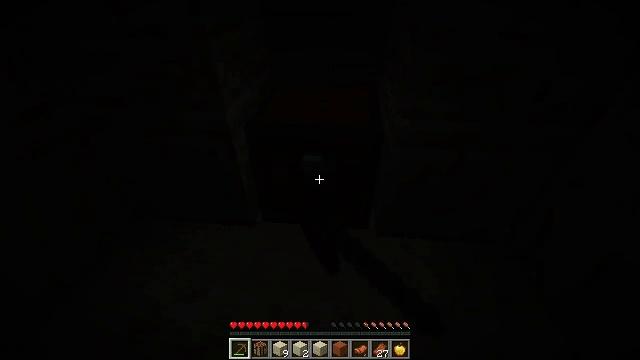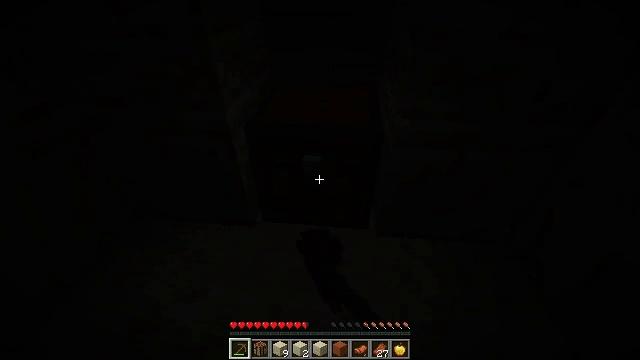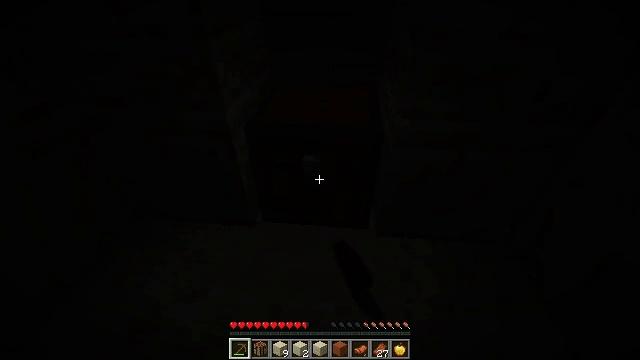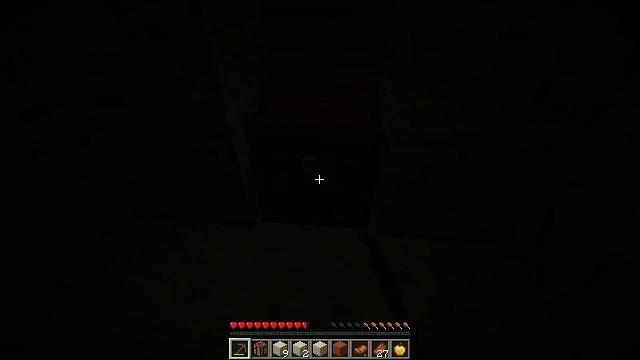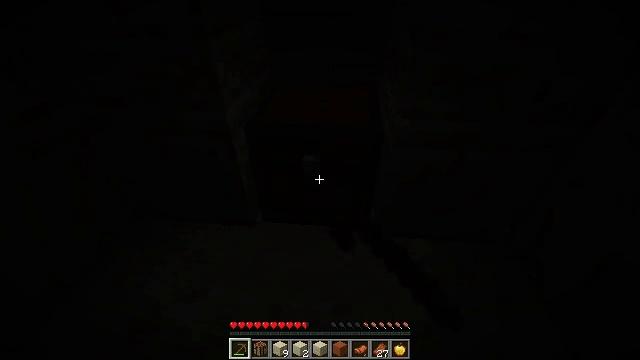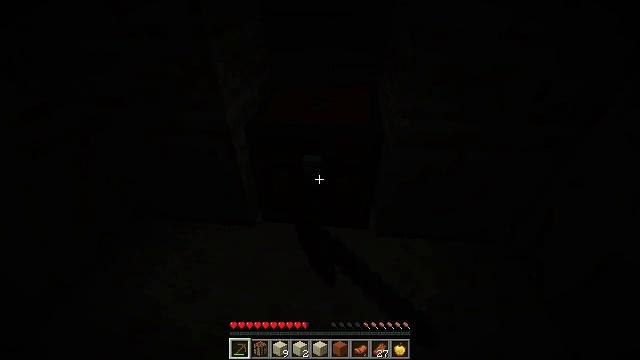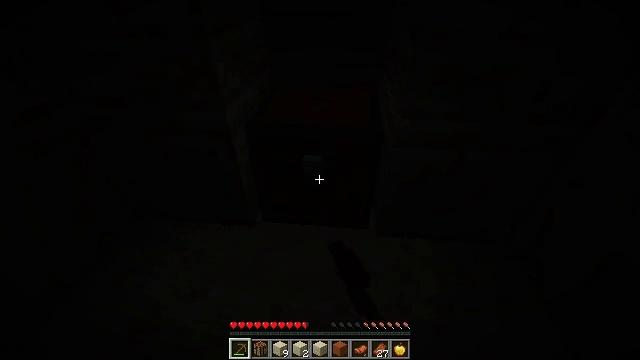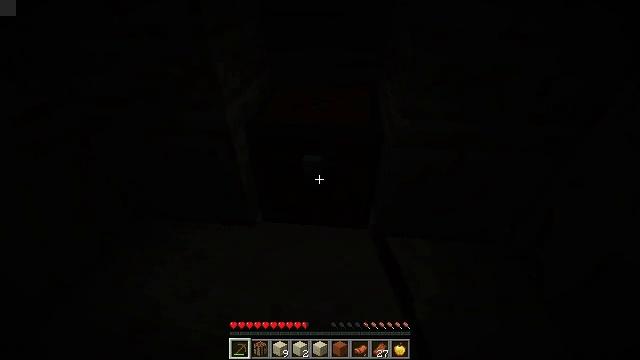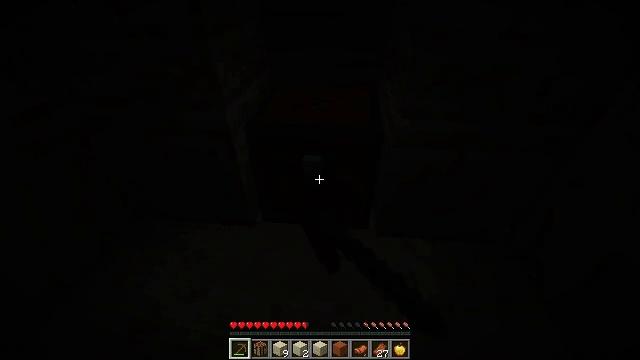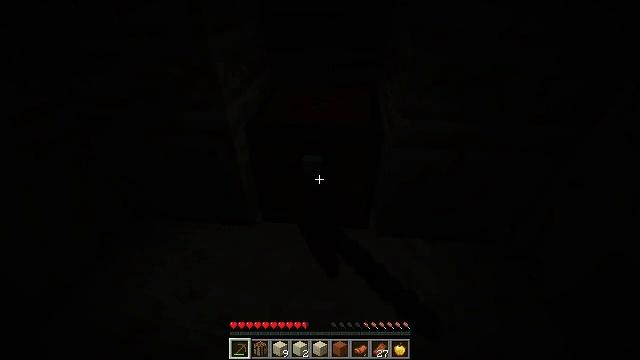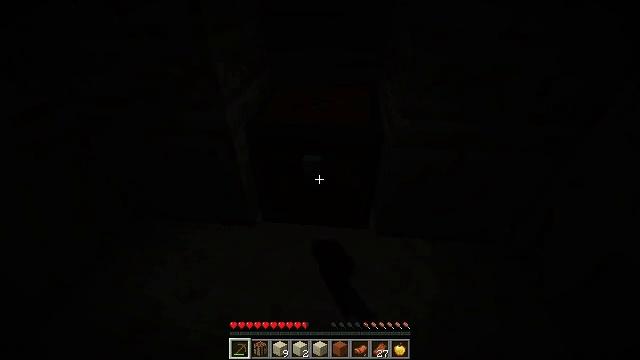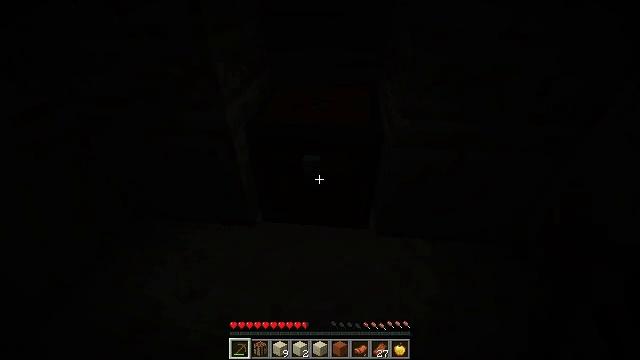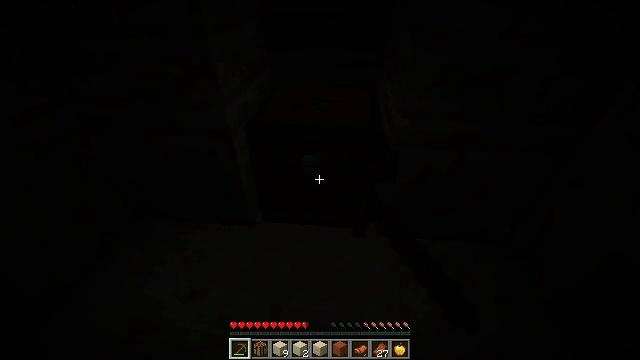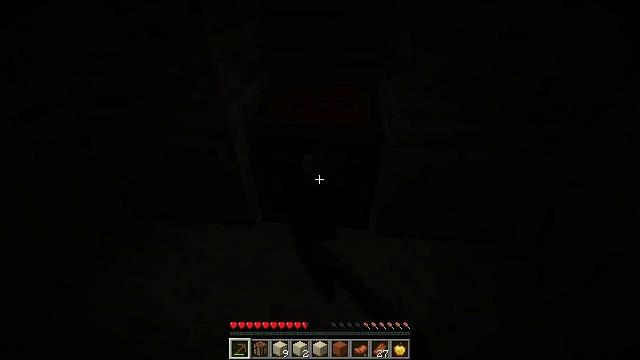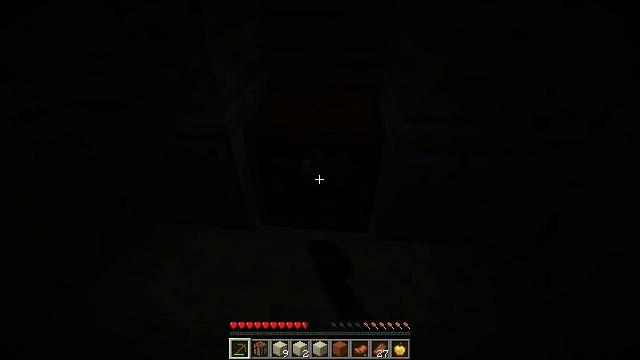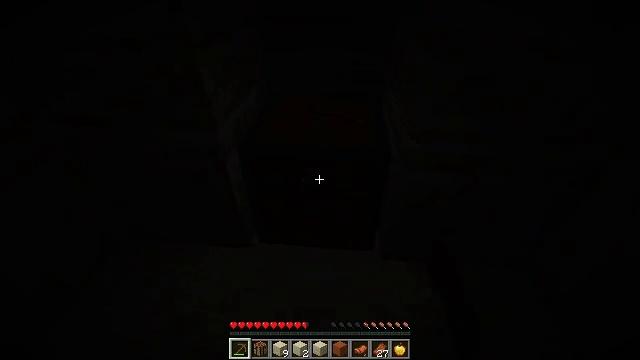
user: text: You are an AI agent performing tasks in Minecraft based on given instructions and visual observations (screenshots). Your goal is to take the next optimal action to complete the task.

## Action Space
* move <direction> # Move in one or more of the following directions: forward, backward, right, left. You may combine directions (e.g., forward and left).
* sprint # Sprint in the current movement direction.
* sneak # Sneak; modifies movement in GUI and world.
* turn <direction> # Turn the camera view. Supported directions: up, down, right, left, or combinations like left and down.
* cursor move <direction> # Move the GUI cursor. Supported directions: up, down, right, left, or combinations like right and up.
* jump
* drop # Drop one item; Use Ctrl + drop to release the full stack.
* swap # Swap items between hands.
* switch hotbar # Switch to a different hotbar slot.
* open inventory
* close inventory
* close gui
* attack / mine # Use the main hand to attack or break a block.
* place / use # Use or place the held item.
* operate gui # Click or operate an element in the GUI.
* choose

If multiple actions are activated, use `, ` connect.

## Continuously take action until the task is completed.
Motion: motion action
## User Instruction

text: Break the chest to retrieve items inside.
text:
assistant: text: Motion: attack / mine
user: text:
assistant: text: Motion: attack / mine
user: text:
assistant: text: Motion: attack / mine
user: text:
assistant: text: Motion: attack / mine
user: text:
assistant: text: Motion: attack / mine
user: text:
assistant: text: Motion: attack / mine
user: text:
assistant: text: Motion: attack / mine
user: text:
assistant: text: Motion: attack / mine
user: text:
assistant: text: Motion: attack / mine
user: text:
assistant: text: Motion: attack / mine
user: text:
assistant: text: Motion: attack / mine
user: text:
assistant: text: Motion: attack / mine
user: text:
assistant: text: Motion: attack / mine
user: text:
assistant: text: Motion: move forward, attack / mine
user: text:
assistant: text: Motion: move forward, attack / mine
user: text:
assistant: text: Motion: move forward, attack / mine
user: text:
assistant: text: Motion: attack / mine
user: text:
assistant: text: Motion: attack / mine
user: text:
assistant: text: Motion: attack / mine
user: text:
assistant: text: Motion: turn down, attack / mine
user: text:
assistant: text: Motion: turn down, attack / mine
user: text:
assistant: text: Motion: attack / mine
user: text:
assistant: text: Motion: attack / mine
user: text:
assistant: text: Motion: attack / mine
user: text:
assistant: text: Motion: attack / mine
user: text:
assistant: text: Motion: attack / mine
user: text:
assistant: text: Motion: attack / mine
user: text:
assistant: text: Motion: attack / mine
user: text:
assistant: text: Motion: attack / mine
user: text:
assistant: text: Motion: attack / mine